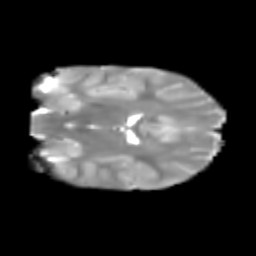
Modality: T2w
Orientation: coronal
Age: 6
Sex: male
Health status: healthy